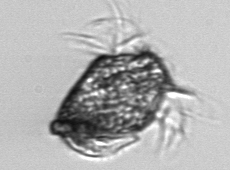
Label: Strombidium_morphotype1